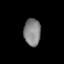
Tissue: lung
Cell type: Epithelial cells
Senescence score: 0.1496
Nuclear area (px): 448
Mean DAPI intensity: 132.685